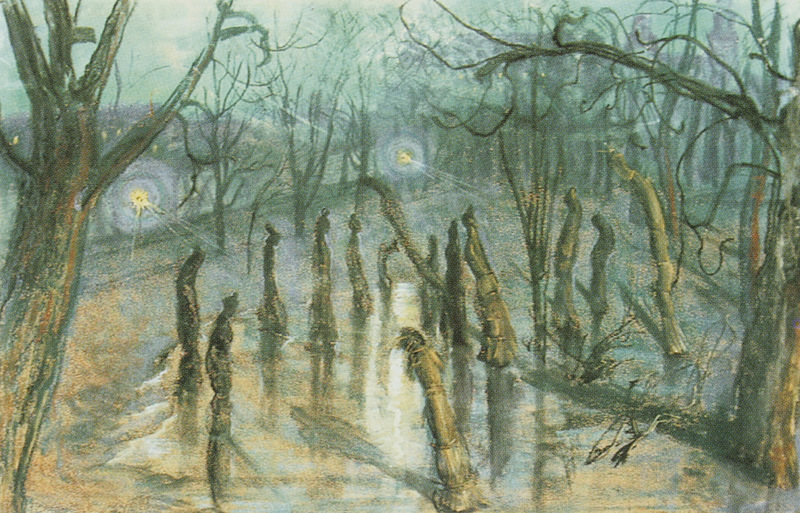
Titel: Der Platny-Park bei Nacht - die Strohabdeckung
Künstler: Stanislaw Wyspianski
Standort: Warschau
Institution: Muzeum Narodowe
Schlagwörter: baum, blau, dunkel, gemälde, himmel, schatten, wasser, weiß, wolken, aquarell, baumstämme, bäume, fluss, gelb, grün, impressionismus, landschaft, menschen, ocker, stadt, äste, abend, braun, fenster, grau, hell, hintergrund, holz, kreide, lampe, lampen, laterne, laternen, licht, lichter, nacht, pastell, schwarz, strasse, zeichnung, ölbild, eis, park, schnee, weg, malerei, tot, bild, ast, dämmerung, kalt, nass, pfähle, spiegelung, wind, zweige, gehen, sonne, hochwasser, gold, schräg, wald, allee, nebel, kahl, herbst, winter, van gogh, figuren, angst, flut, lehnen, stämme, monet, spiegeln, leuchten, reflexion, pfosten, regen, stümpfe, strahlen, pfahl, kälte, traum, wässrig, lichht, sumpf, schein, beleuchtet, verschwommen, moor, alptraum, geäst, rinde, morast, oker, balu, frost, überflutung, überschwemmung, schief, stumpf, baumstumpf, scheinen, wals, sonnen, baumstümpfe, strassenlaterne, wandeln, trist, orangegelb, überschwemmt, feuchtgebiet, stümmel, im wasser